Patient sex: F
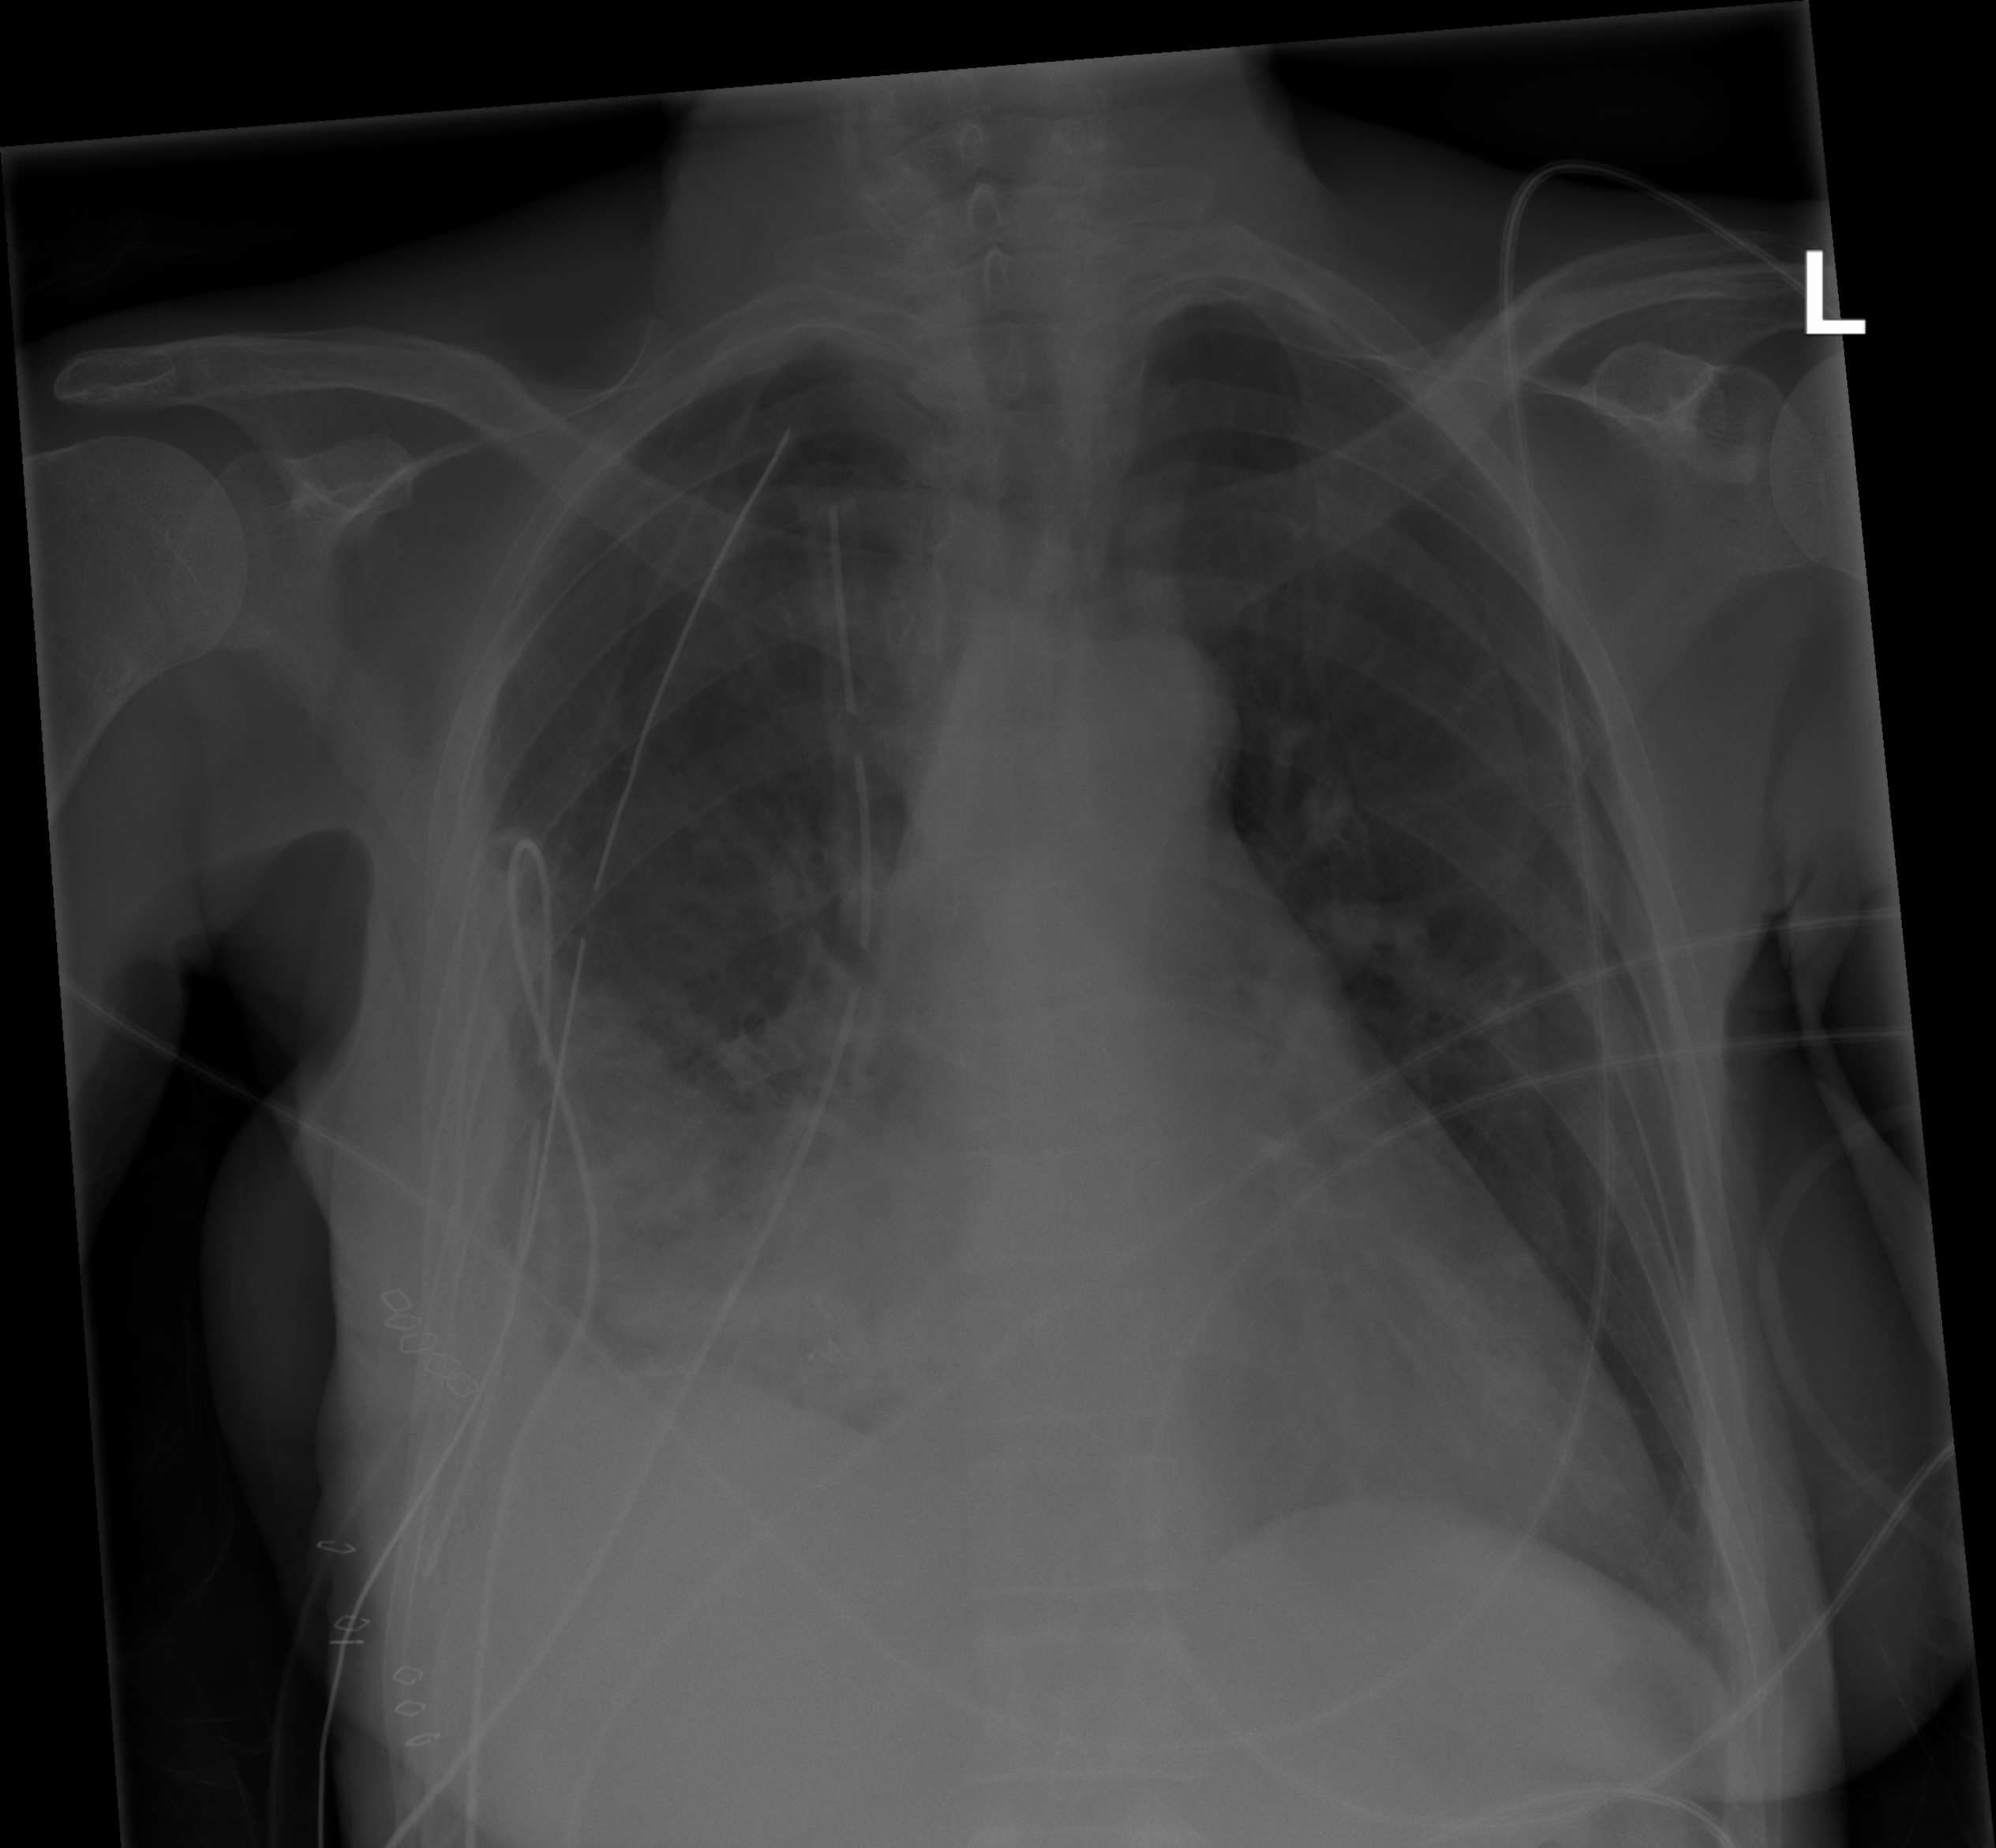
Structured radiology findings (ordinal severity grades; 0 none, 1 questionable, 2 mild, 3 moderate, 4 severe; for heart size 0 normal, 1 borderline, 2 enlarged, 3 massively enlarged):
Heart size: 2
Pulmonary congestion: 0
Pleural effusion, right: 3
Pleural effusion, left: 0
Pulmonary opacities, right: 2
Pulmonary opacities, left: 0
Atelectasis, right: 3
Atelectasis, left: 0